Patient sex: M
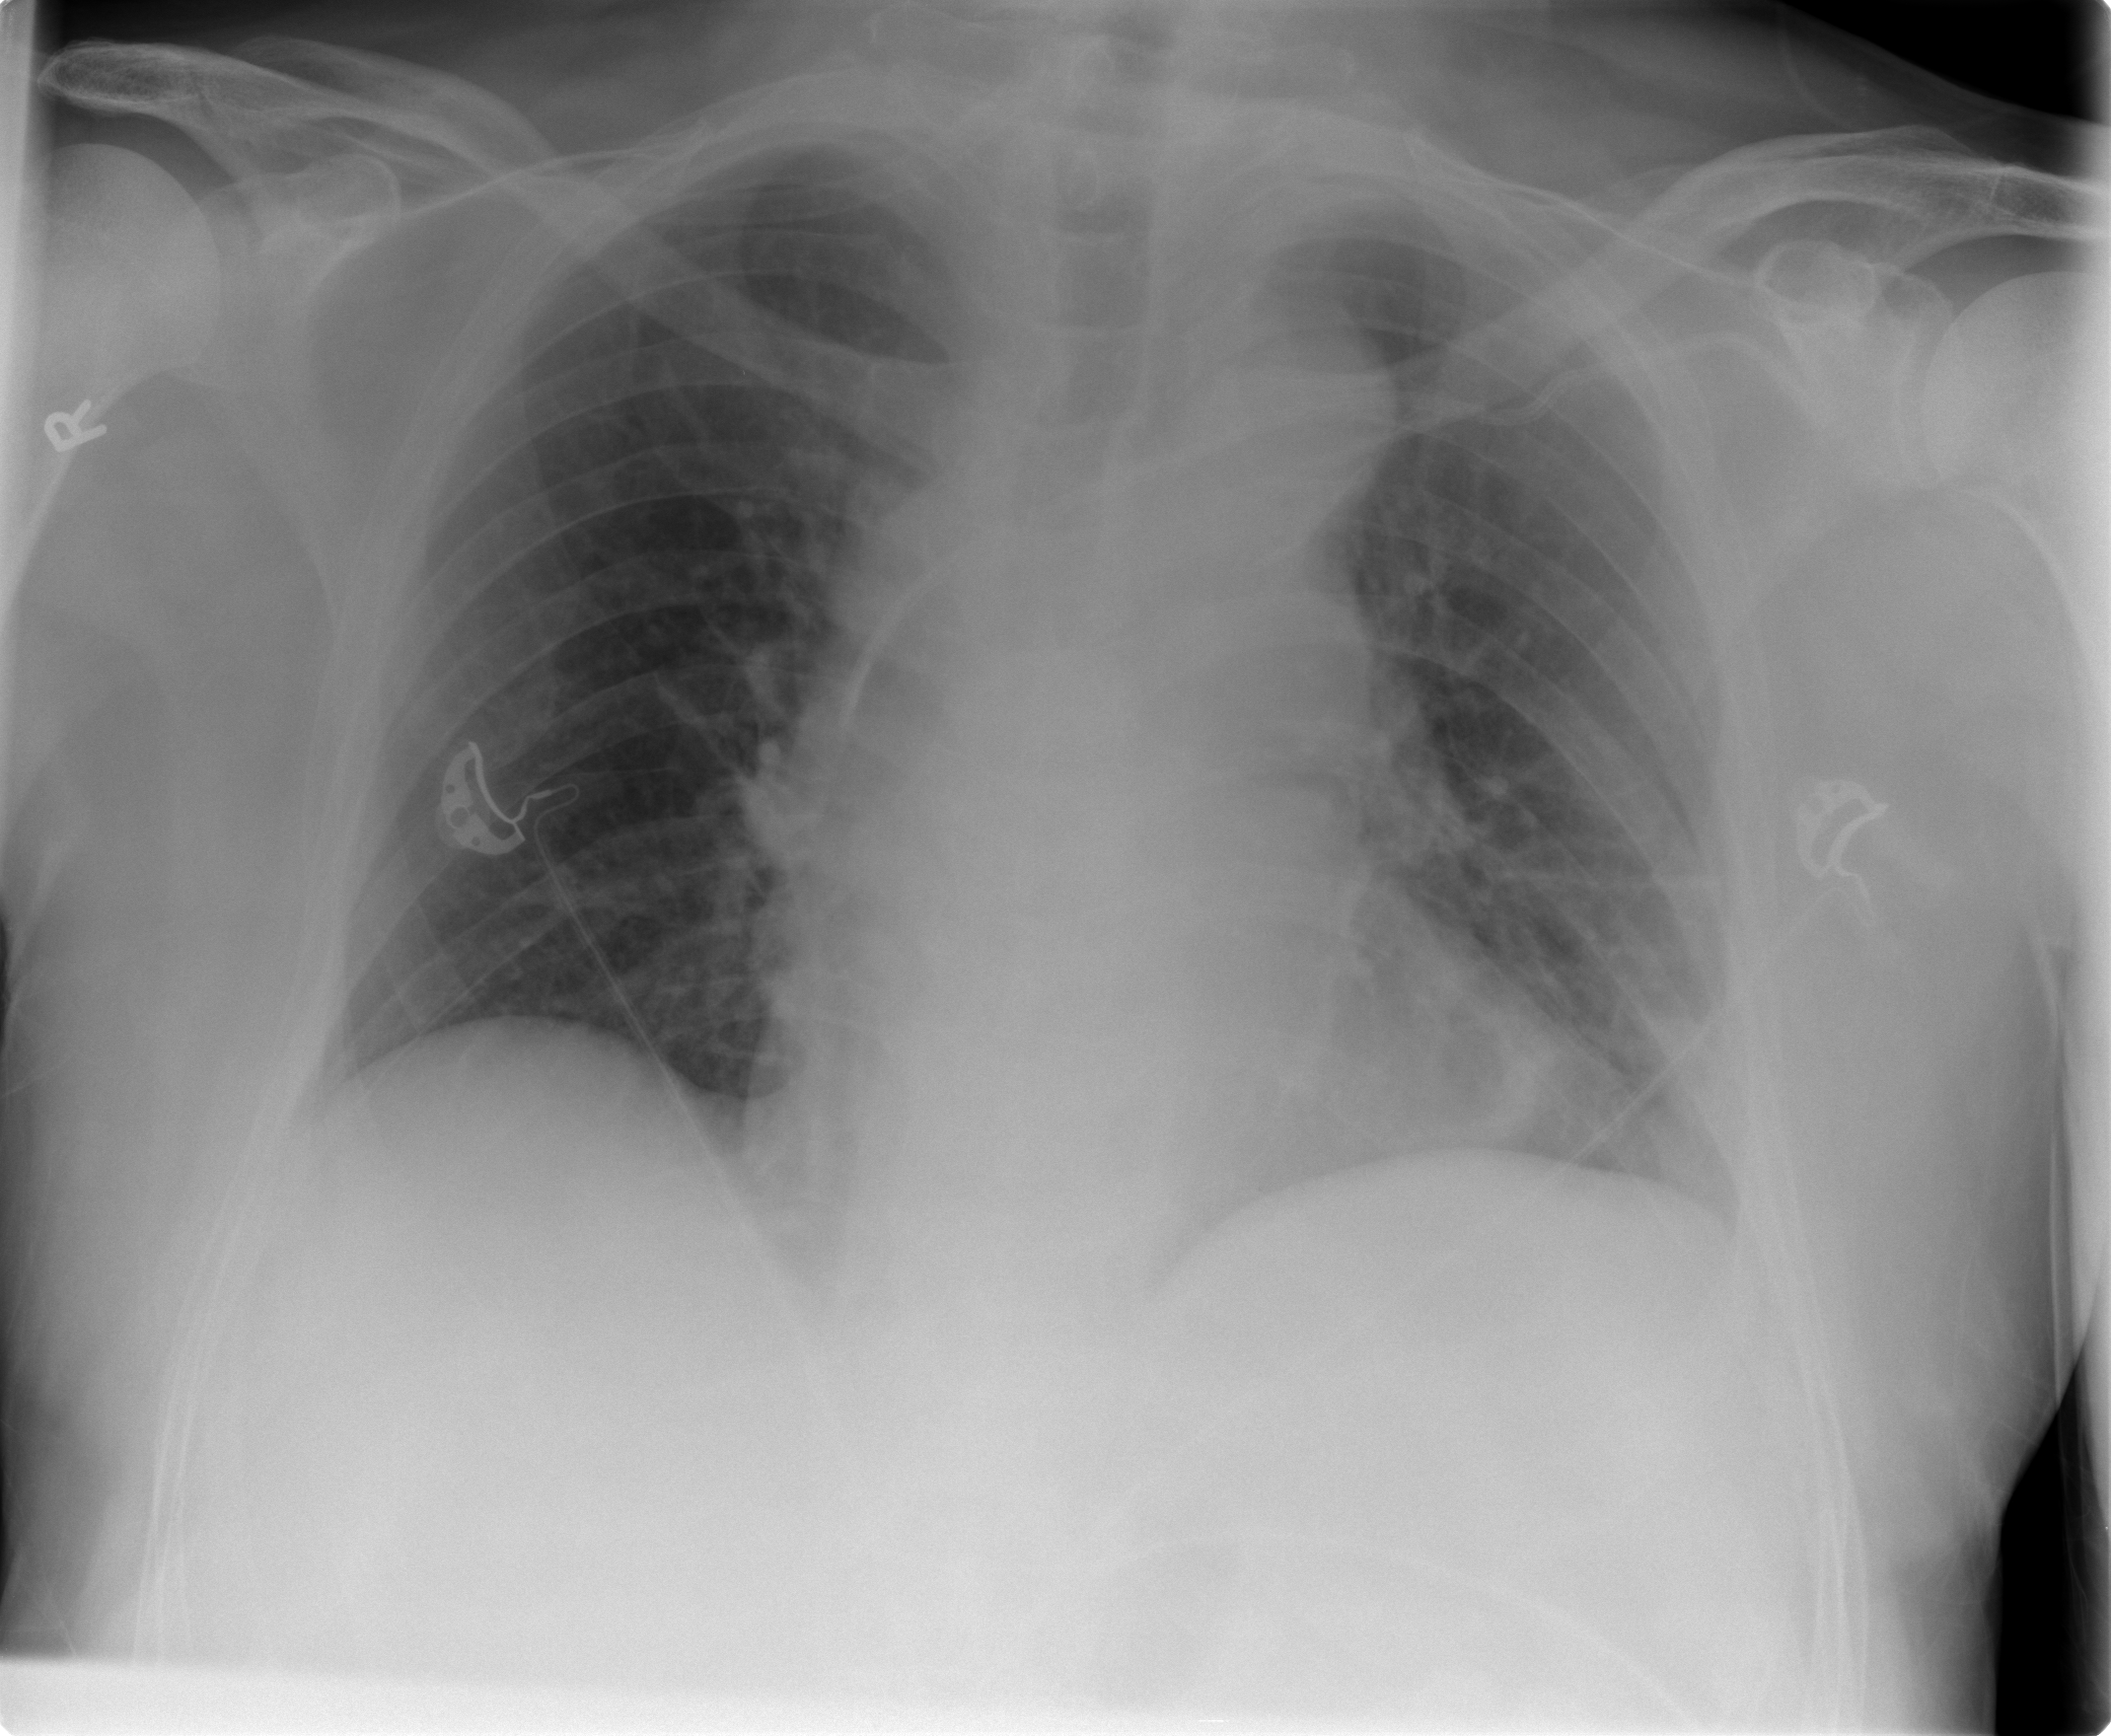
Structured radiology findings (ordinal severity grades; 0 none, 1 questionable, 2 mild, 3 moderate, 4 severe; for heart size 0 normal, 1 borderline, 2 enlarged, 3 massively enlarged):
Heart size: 2
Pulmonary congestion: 0
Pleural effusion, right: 0
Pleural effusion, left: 0
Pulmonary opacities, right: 0
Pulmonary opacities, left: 0
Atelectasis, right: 0
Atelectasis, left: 2